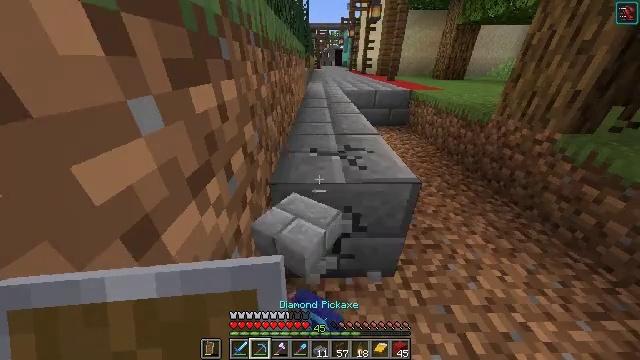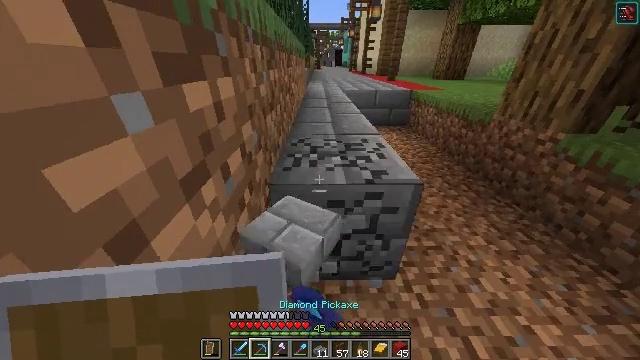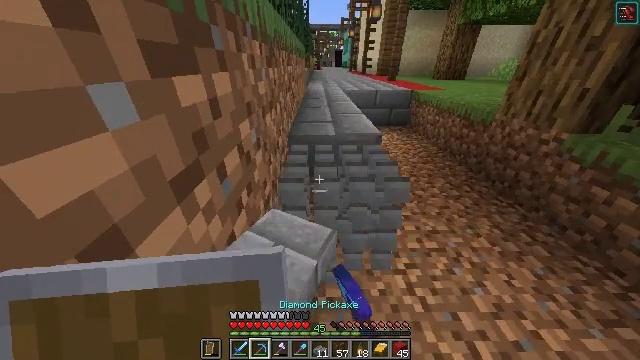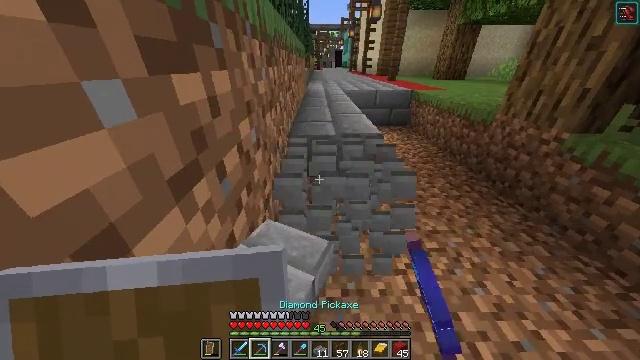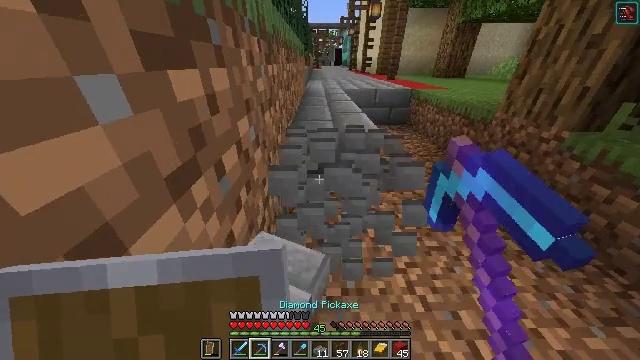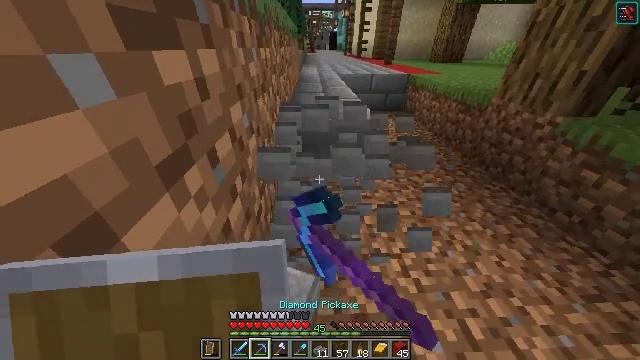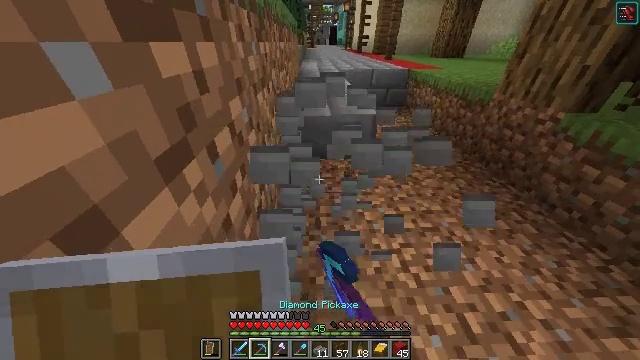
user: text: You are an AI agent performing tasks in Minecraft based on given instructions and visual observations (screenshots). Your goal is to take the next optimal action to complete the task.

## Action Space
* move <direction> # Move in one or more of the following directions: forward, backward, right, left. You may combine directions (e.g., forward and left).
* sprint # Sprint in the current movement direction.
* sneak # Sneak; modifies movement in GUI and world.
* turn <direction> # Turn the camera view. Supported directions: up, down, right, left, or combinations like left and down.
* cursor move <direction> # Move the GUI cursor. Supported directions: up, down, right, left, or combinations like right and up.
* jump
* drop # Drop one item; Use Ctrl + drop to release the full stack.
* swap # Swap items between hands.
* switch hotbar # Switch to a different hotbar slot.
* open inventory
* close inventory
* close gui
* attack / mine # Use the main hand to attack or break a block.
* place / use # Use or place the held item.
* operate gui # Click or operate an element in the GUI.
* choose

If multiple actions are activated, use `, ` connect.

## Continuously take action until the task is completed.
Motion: motion action
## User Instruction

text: Mine stone brick slab from the floor.
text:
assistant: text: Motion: attack / mine
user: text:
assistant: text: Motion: attack / mine
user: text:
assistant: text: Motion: attack / mine
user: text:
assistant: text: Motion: attack / mine
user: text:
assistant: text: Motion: turn right and down, attack / mine
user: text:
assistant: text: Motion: turn down, attack / mine
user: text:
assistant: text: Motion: no_op